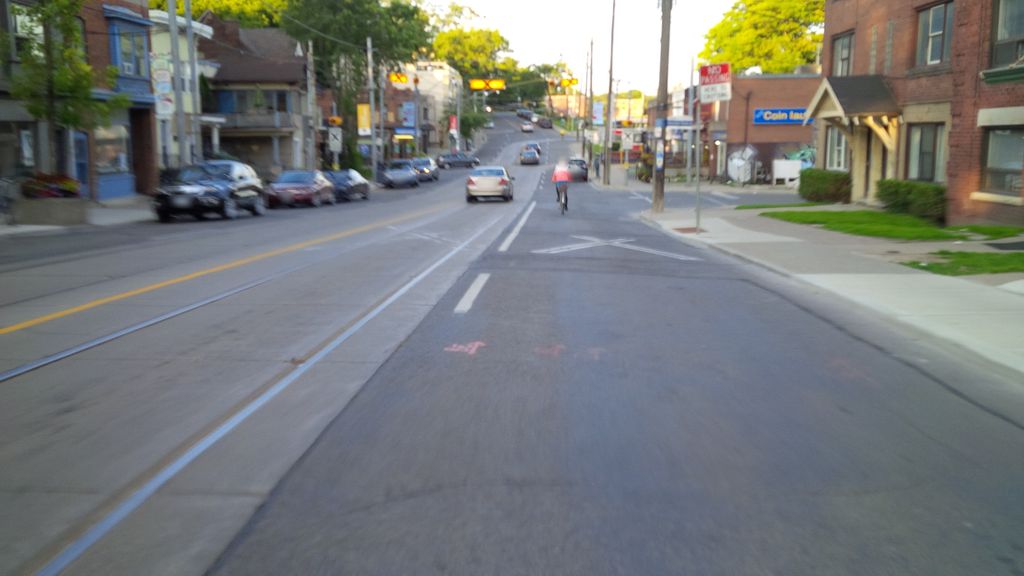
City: toronto